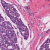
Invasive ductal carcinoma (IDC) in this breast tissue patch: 1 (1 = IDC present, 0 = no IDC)